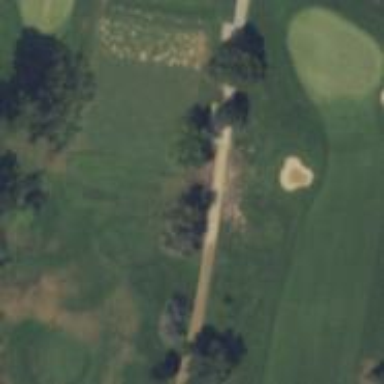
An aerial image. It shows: Well-maintained track that is suitable for golf cartpath.